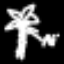
Label: palm tree